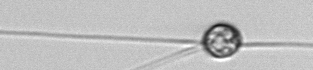
Label: Chaetoceros_danicus